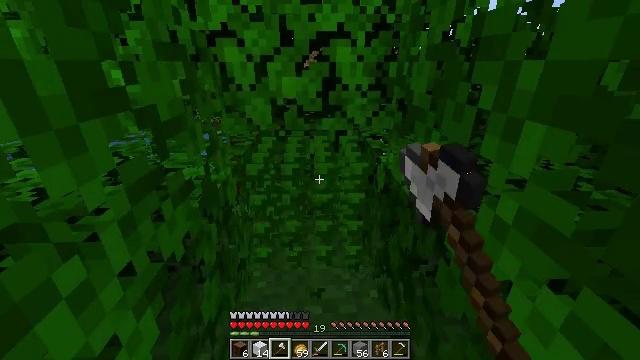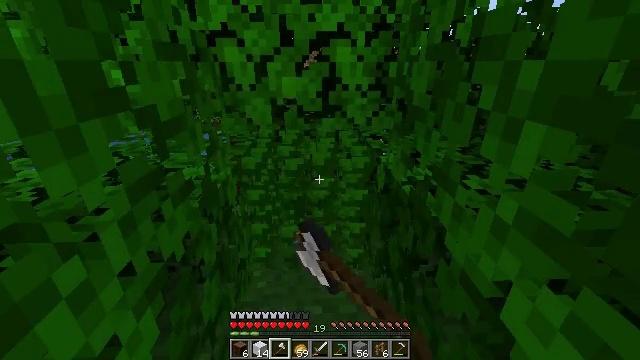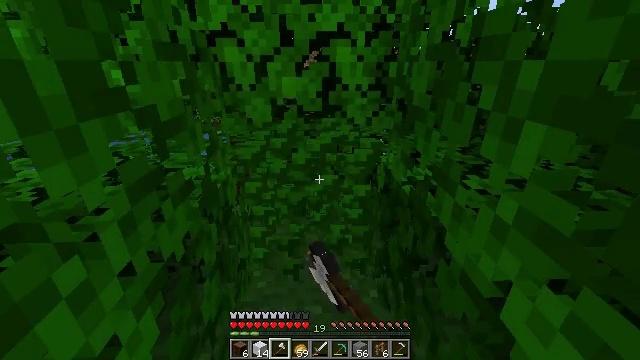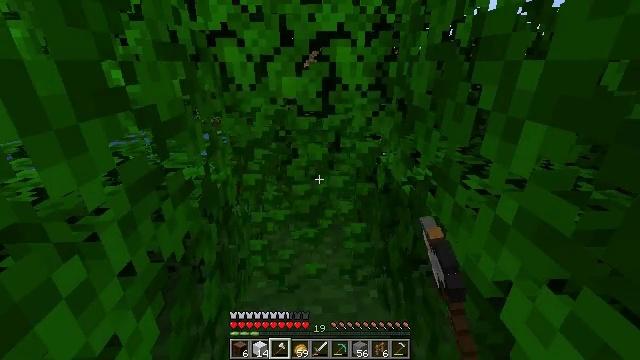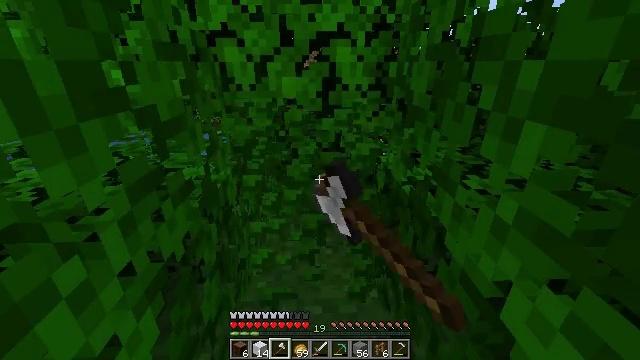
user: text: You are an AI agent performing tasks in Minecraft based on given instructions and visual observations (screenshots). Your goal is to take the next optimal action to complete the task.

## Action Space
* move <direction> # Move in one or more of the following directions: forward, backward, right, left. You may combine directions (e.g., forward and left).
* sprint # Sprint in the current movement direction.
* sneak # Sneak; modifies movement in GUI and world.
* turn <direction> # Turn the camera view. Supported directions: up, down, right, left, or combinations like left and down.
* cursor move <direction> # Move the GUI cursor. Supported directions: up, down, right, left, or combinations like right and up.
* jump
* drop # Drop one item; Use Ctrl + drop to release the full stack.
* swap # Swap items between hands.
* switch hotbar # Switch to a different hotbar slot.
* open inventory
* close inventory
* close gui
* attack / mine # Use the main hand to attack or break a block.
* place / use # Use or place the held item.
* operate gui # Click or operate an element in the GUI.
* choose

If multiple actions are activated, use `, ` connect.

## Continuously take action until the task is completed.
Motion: motion action
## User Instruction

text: Remove oak leaves from branches.
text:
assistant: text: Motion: attack / mine
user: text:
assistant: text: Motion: attack / mine
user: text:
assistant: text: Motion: attack / mine
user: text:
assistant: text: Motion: attack / mine
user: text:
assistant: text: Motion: attack / mine